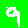
Digit: 9